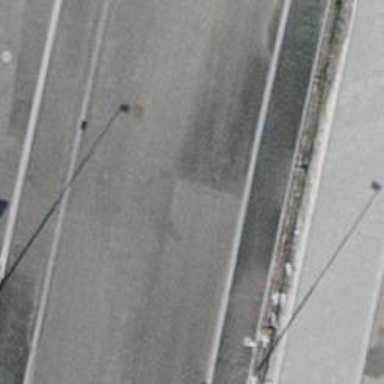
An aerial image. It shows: Unclassified asphalt road with asphalt sidewalks on both sides.